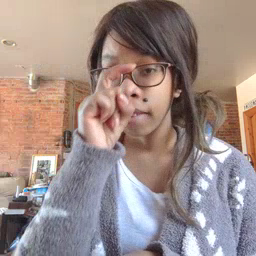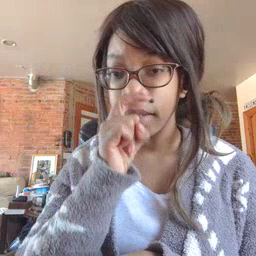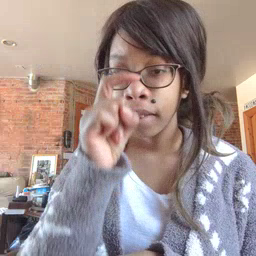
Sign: doll